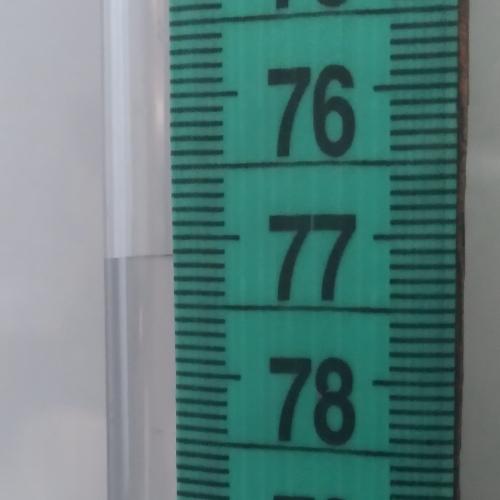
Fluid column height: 77.1 cm